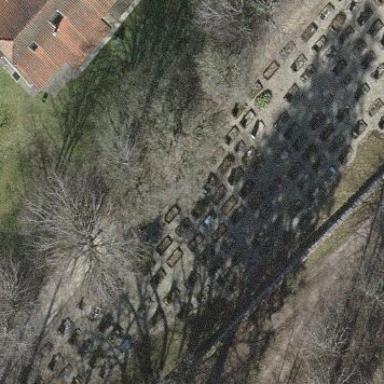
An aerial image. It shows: Cemetery.